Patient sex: M
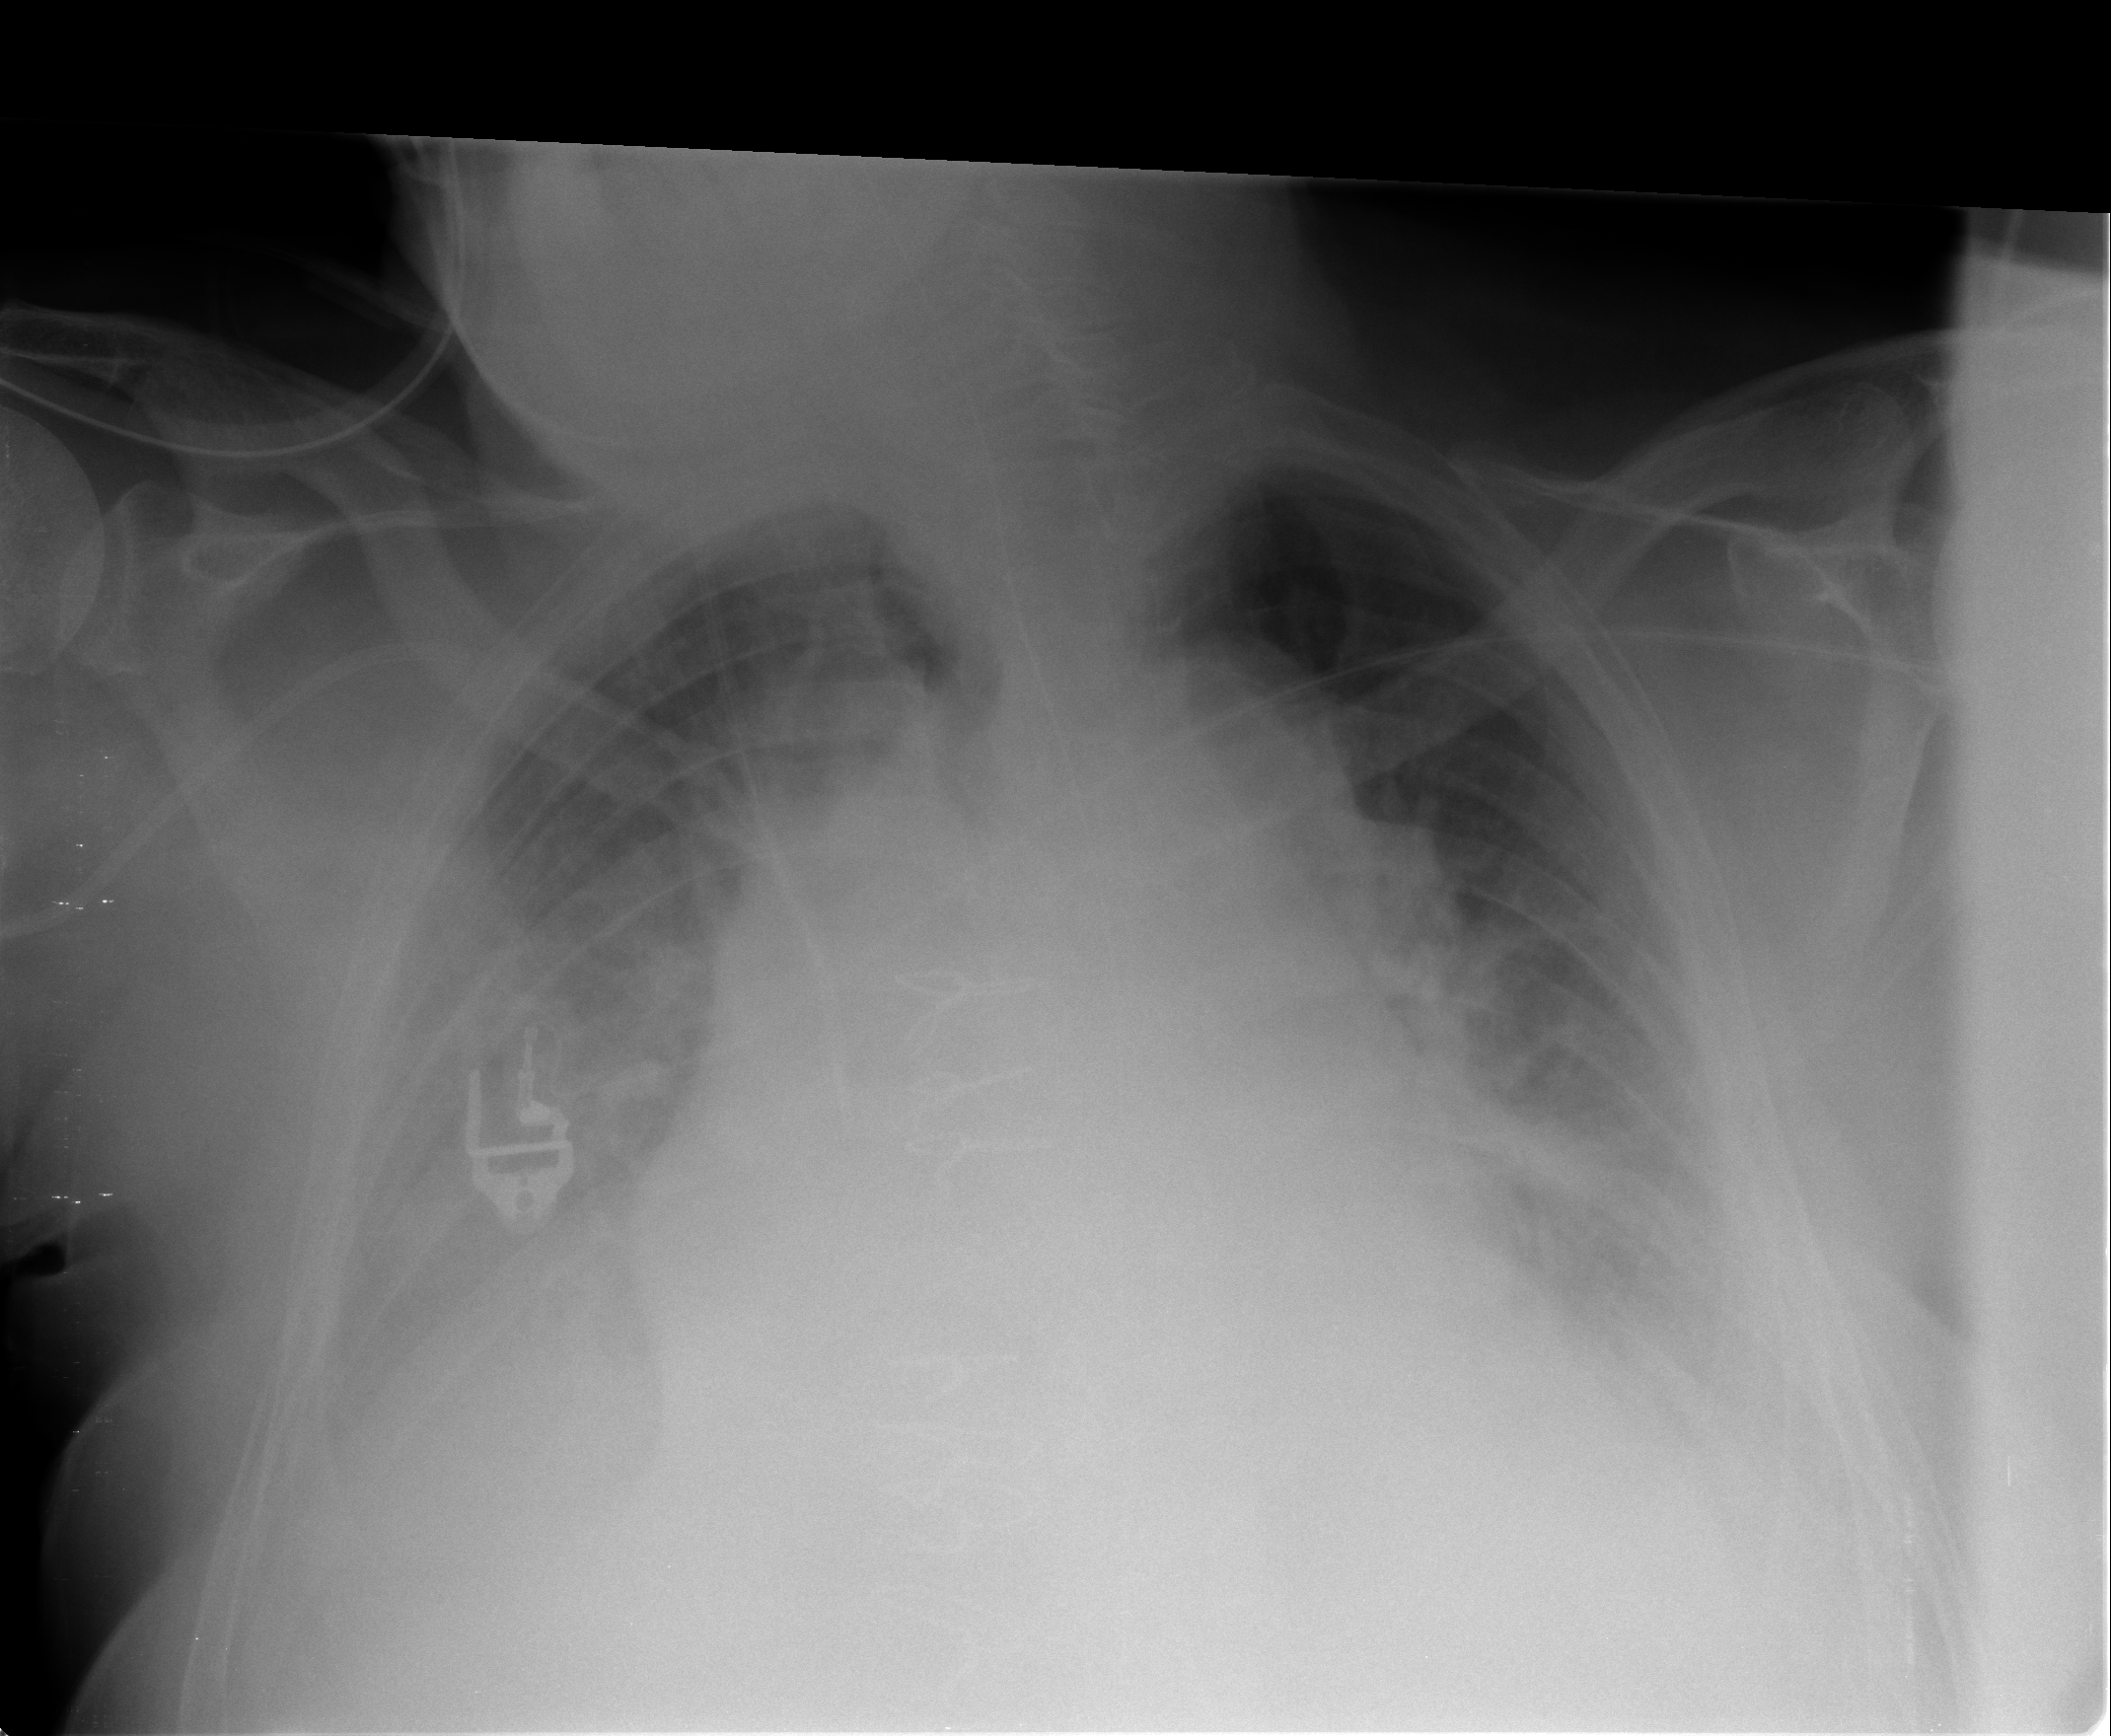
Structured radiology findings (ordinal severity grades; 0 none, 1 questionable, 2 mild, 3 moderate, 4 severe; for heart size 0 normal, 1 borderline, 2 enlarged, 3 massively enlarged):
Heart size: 2
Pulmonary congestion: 2
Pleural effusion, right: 3
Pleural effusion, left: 2
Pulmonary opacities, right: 0
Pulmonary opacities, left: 0
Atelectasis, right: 2
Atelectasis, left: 2